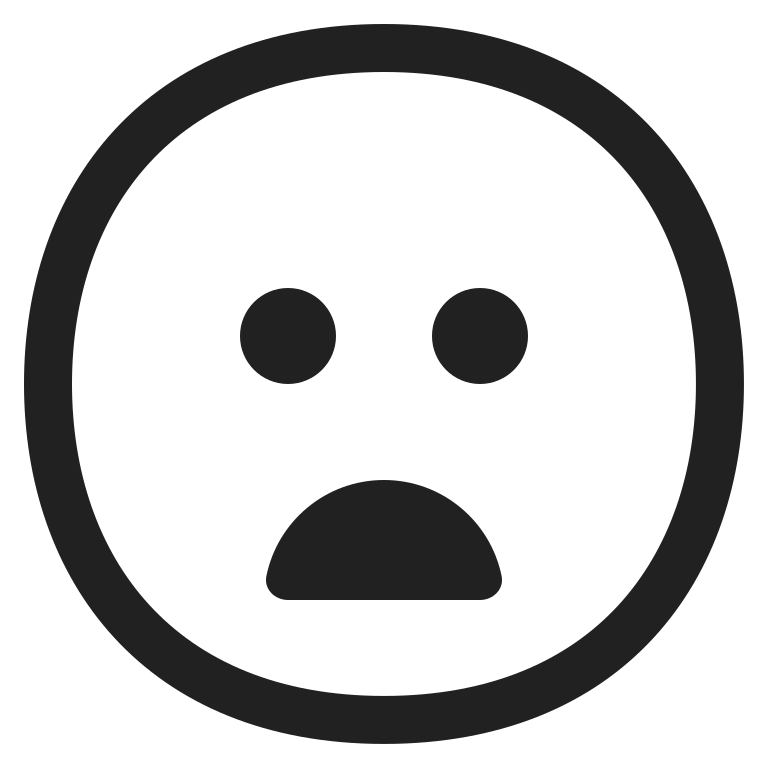
frowning face with open mouth high contrast